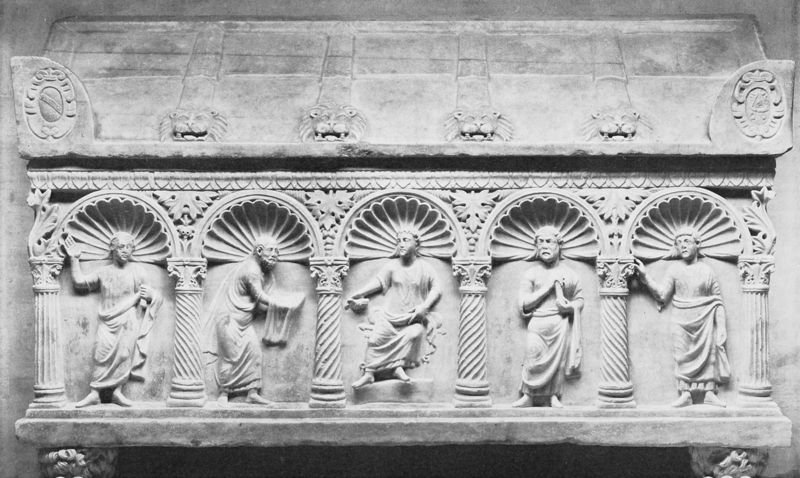
Titel: Sarkophag der Familie Besai-Dal Corno
Standort: Ravenna, S. Francesco (EU - I - Emilia-Romagna)
Schlagwörter: blätter, hand, mann, menschen, grau, köpfe, marmor, männer, säulen, tuch, ornament, bart, wand, architektur, diener, schale, sockel, stein, fünf, gewand, tücher, blatt, gebeugt, relief, sitz, bogen, füsse, figuren, thron, ornamente, verzierung, foto, bögen, barfuss, truhe, deckel, strahlen, löwenkopf, altar, kapitelle, fries, wappen, skulpturen, sarg, löwen, sandstein, grab, jesus, griechen, toga, romanik, korinth, löwe, heilige, muschel, kirchlich, muscheln, weinblätter, gips, schrein, römisch, sarkophag, verzierun, löwenköpfe, 5, sarkofag, sarkoag